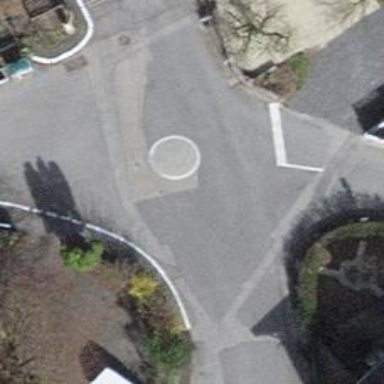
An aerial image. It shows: Mini roundabout on the road.